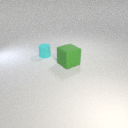
small cyan rubber cylinder to the left of large green rubber cube